Interaction volume radius: 5 \u00c5
Interaction volume height: 15 \u00c5
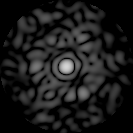
Disorder parameter: 0.8312